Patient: sex M, age 79
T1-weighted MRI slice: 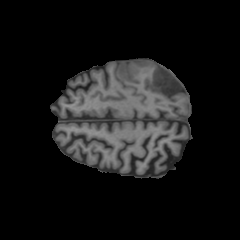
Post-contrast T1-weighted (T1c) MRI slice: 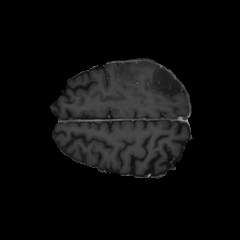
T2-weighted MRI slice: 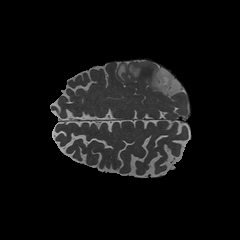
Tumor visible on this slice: yes
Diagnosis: Glioblastoma, IDH-wildtype
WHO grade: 4